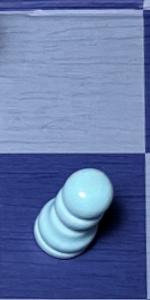
Label: Pawn_White